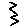
Label: zigzag